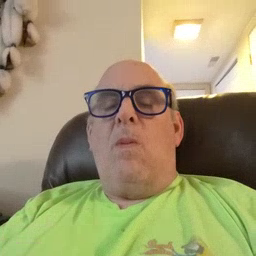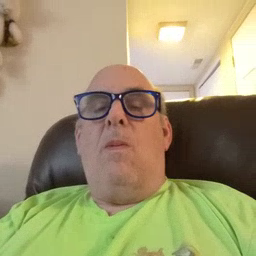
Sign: old